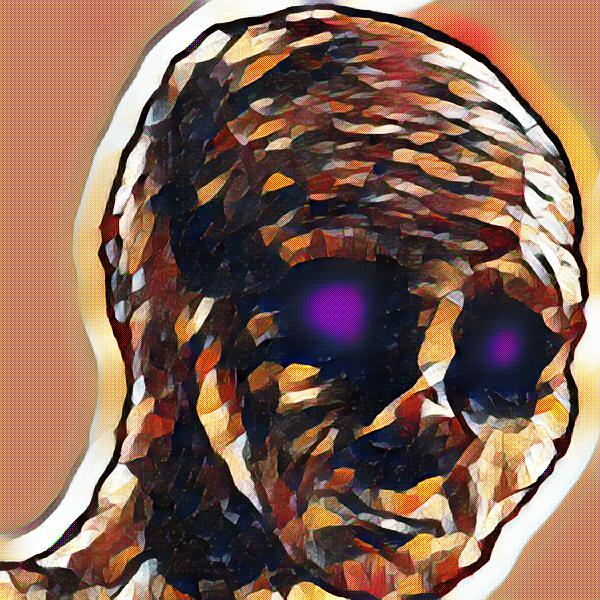
Label: 5_Wojak_with_Background